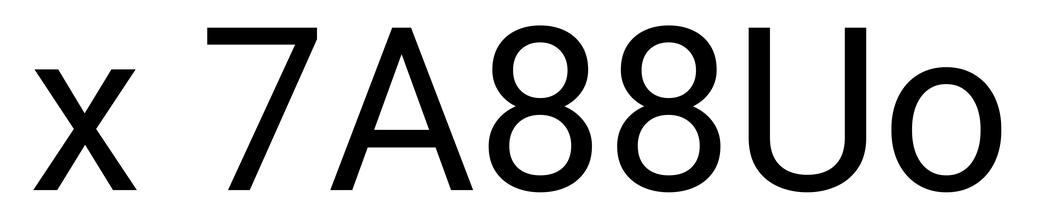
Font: Roboto_Regular